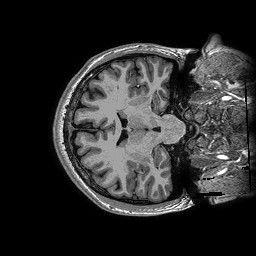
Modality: T1w
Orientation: axial
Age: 22
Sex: male